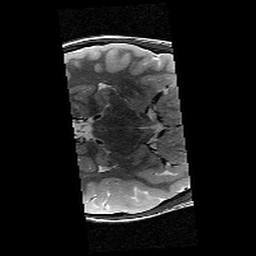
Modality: T2w
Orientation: axial
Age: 9
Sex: male
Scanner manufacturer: siemens
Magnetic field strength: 3 T
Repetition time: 9.23 s
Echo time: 0.067 s